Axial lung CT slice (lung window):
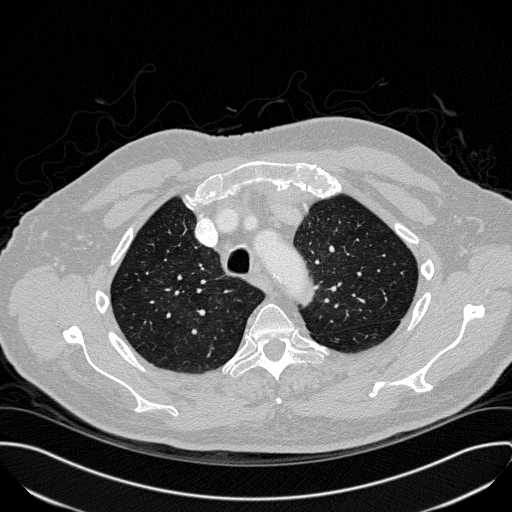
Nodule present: no